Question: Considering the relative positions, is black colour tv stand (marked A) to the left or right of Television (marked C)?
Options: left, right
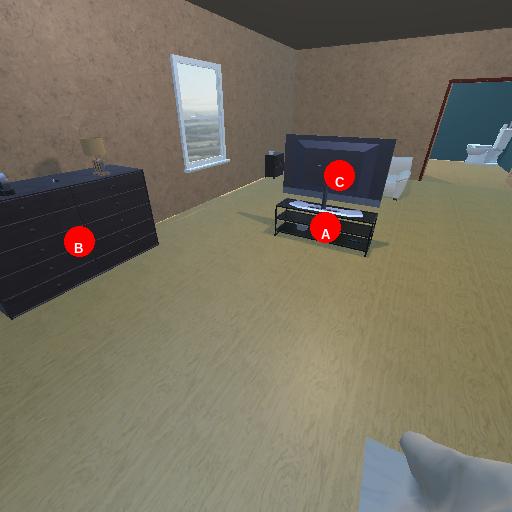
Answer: left